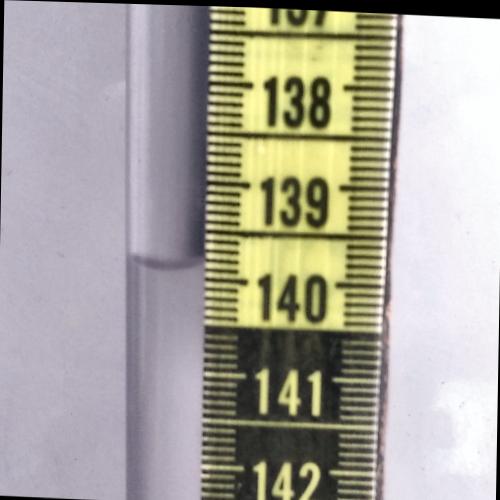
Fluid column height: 139.9 cm